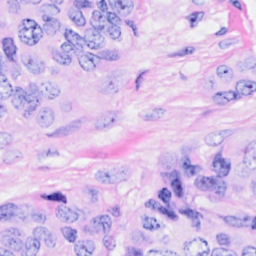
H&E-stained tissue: Breast